Question: I have several sites spread across four Google Analytics accounts.
On the homepage, it gives data from all sites across all GA accounts in the following metrics:
'Visits, Average Session Time, Bounce Rate, and Goal Conversion Rate:'

I'm trying to gather aggregated data of all sites from all accounts for and (because I intend to compare these sites' results to IBM's coremetrics output for our sites recorded there... and CoreMetrics doesn't have Google Analytics metrics like 'Visits', 'Average Session Time', etc).
Is there a way to change the homepage metrics columns? I mean, I know I can do this in each individual site account by configuring the dashboard, but that won't allow me to compare all sites from all GA accounts.
Better yet, can I either:
- -
Thanks!
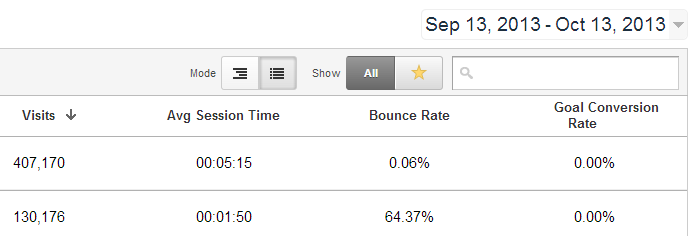
Answer: I don't believe metrics on the homepage are configurable.
If you're going to need to pull the data every week/month, I would look into the Google Analytics <URL>, which would allow you to pull in data from multiple accounts into Google Spreadsheets. From there, you can build a dashboard, etc. If you don't need to pull data regularly, then you could export the reports directly from Google and into a CSV, and then drop them into Excel and do your graphs, tables there.